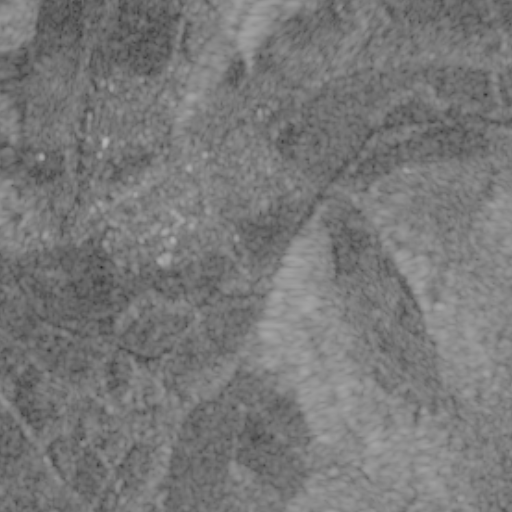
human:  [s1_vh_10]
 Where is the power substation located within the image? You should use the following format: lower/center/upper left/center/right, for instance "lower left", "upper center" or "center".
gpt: The power substation is located in the center of the image.
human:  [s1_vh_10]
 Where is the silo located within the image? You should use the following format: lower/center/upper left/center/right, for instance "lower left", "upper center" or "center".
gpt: The silo is located in the upper center of the image.
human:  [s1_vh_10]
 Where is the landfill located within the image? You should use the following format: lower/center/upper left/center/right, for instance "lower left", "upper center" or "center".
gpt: There is no landfill in the image.

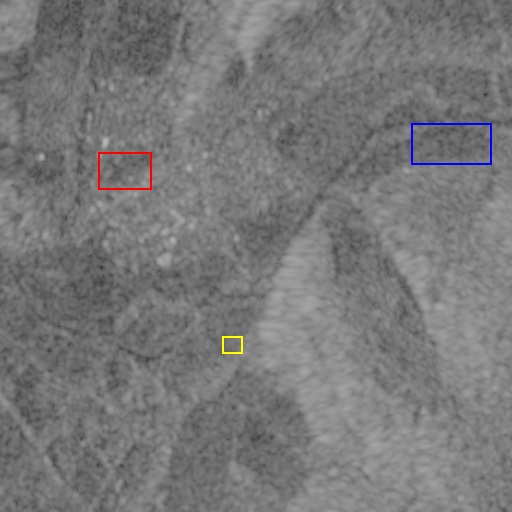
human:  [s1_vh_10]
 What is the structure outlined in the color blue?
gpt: The structure outlined in blue is a crop field.
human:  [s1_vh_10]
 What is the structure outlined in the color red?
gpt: The structure outlined in red is a park.
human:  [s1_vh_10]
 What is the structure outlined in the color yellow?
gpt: The structure outlined in yellow is a parking lot.
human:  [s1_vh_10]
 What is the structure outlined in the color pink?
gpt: There is no pink outline.